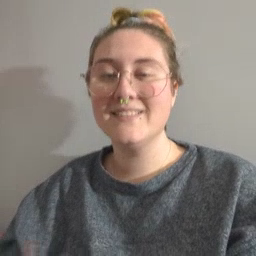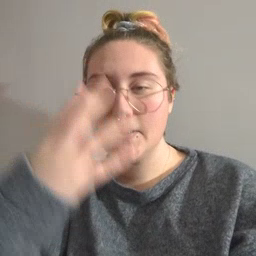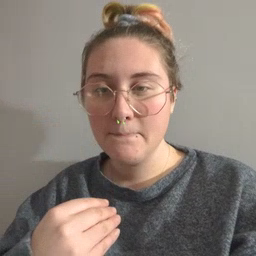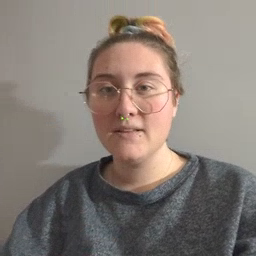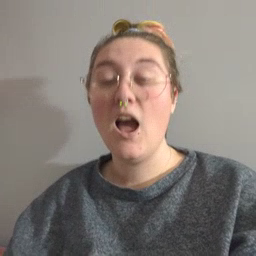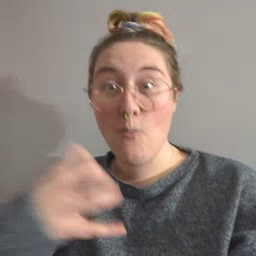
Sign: sleep